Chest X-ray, AP view. Patient: 58 years old, sex F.
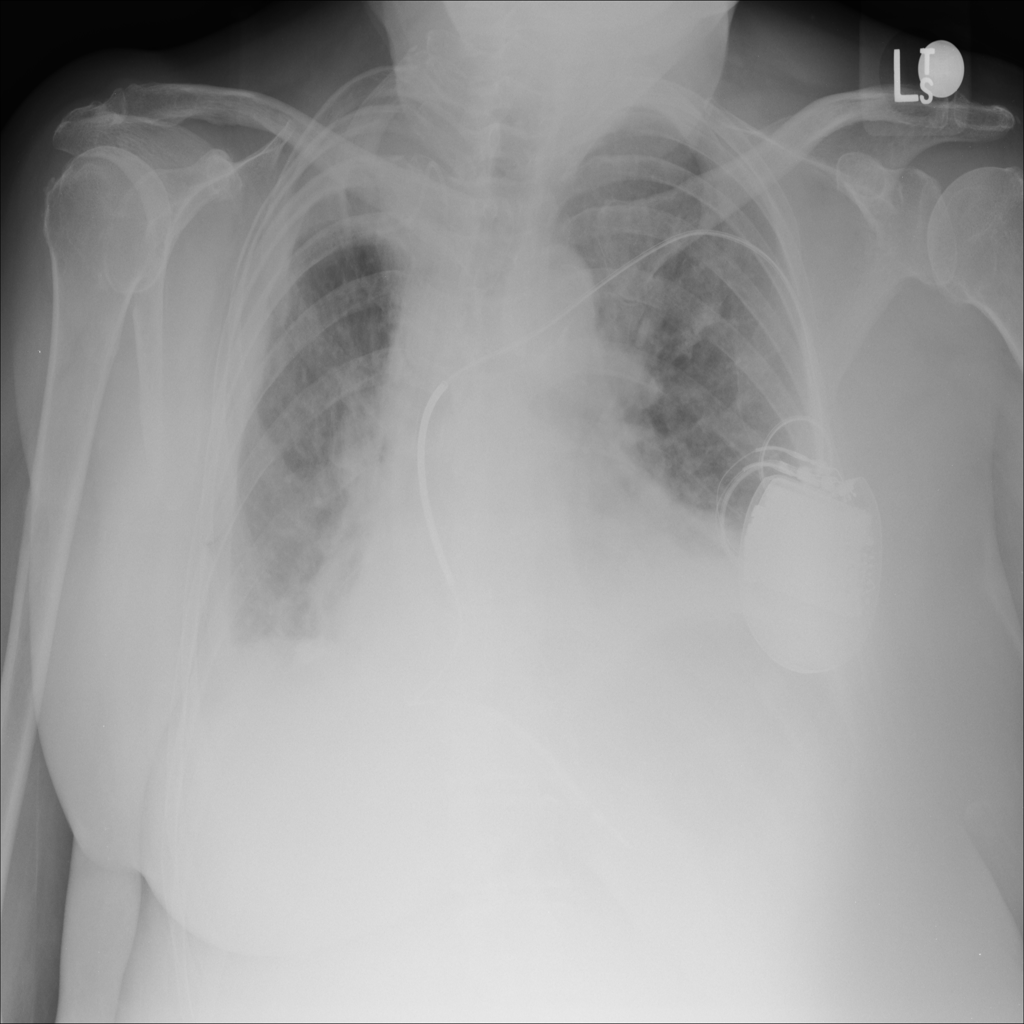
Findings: No Finding